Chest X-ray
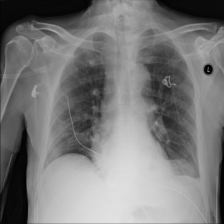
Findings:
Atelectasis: positive
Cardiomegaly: negative
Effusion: positive
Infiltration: negative
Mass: negative
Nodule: negative
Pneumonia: negative
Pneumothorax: negative
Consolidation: negative
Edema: negative
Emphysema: negative
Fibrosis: negative
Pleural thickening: negative
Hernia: negative